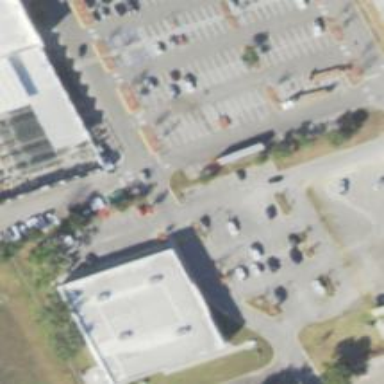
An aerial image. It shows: Parking space.